Question: I am trying to use CDNJS as my marionette repository.
//cdnjs.cloudflare.com/ajax/libs/backbone.marionette/1.0.0-rc2/backbone.marionette.min.js
However I'm getting dependecies error:

I realize the project was split into several parts so I tried adding the other projects:
'''
<script src="https://raw.github.com/marionettejs/backbone.babysitter/master/lib/backbone.babysitter.js"></script>
<script src="//cdnjs.cloudflare.com/ajax/libs/backbone.wreqr/0.1.0/backbone.wreqr.min.js"></script>
<script src="//cdnjs.cloudflare.com/ajax/libs/backbone.marionette/1.0.0-rc2/backbone.marionette.min.js"></script>
'''
with no effect.
any ideas?
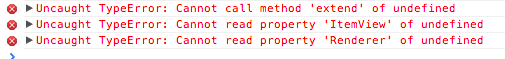
Answer: I just added the bundled version to cdnjs: <URL>